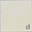
Piece: xx